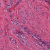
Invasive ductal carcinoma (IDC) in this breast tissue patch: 0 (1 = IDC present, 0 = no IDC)